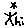
Label: cat